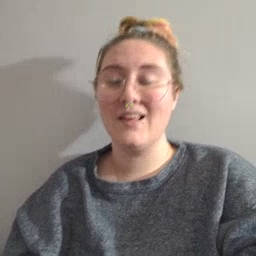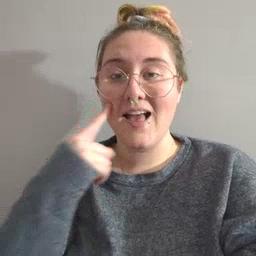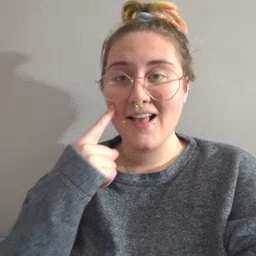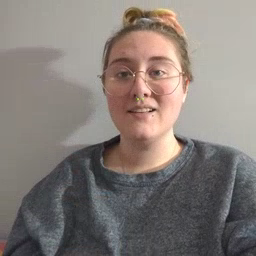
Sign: eye